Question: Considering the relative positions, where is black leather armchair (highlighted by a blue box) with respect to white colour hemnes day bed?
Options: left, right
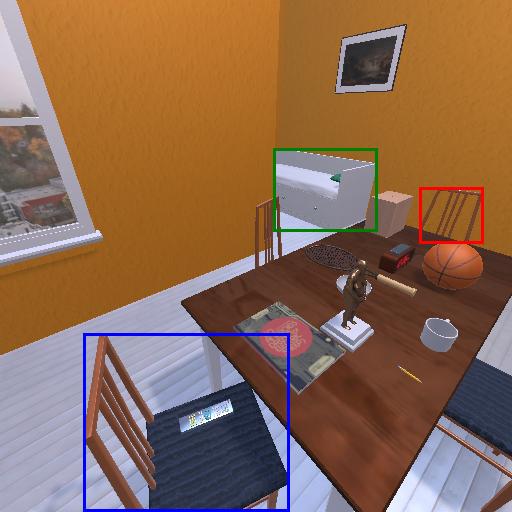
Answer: left